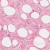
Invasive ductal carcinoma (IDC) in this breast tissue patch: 0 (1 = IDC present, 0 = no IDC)